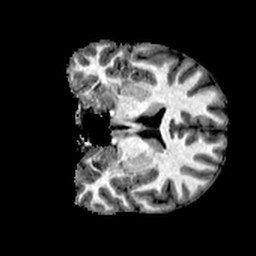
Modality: T1w
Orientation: coronal
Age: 31
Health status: healthy
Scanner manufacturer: philips
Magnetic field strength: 3 T
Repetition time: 0.007816 s
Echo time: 0.003594 s